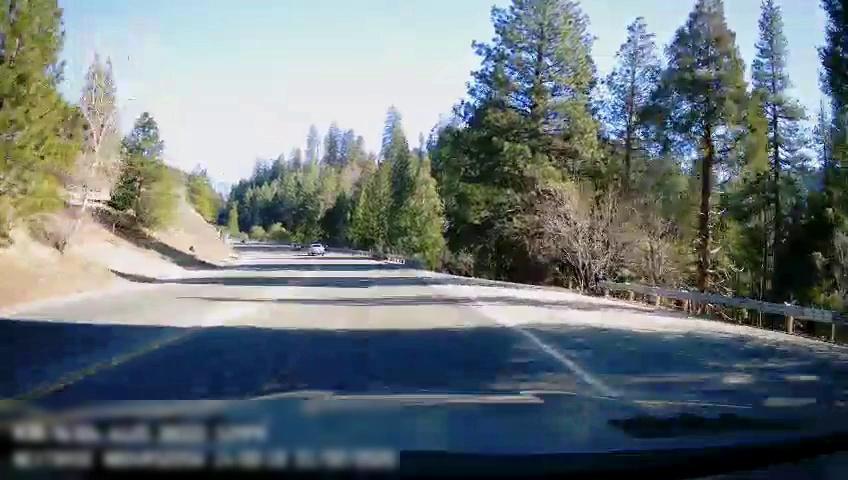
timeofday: Day
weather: Sunny
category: Drivable Space
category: Drivable Space
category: Vehicles | Truck
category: Lanes | Opposite Lane
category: Lanes | Current Lane
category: Lanes | Opposite Lane
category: Lanes | Current Lane